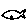
Label: fish